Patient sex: M
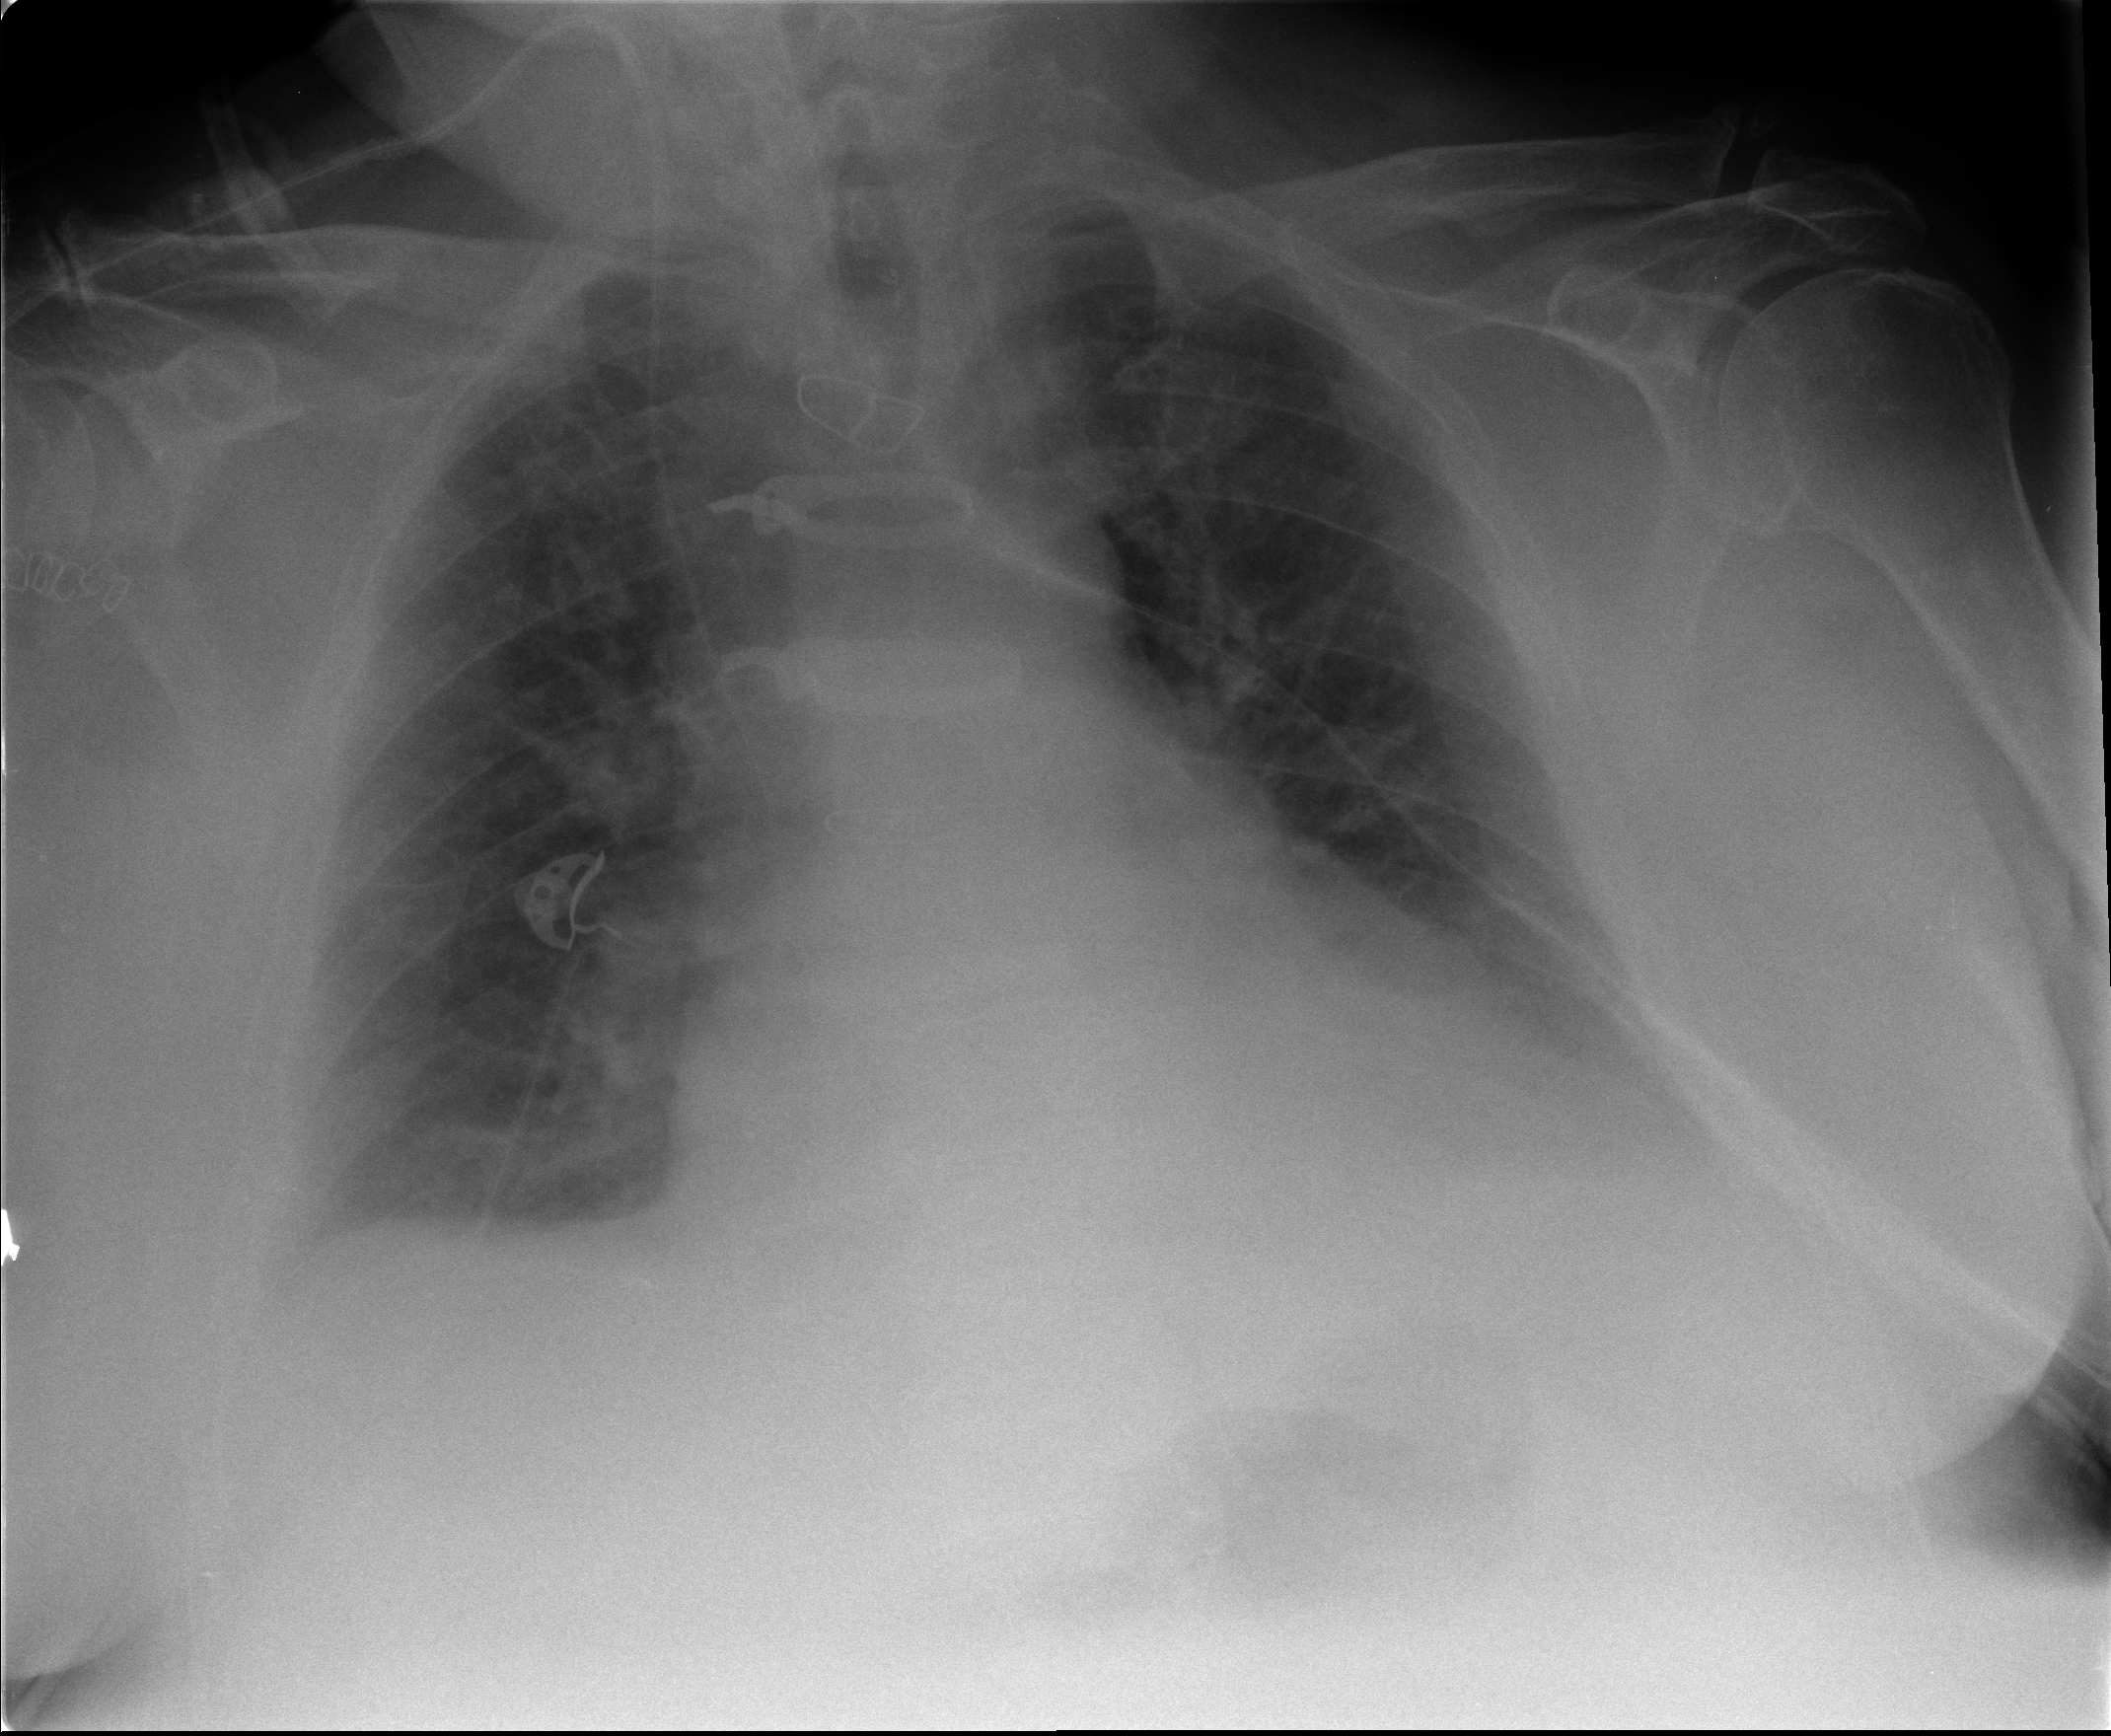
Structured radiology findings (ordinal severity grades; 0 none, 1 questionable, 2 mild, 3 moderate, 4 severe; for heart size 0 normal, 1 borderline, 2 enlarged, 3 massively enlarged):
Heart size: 2
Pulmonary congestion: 1
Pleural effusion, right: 1
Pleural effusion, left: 1
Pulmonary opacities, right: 0
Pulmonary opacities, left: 0
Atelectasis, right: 2
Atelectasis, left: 2